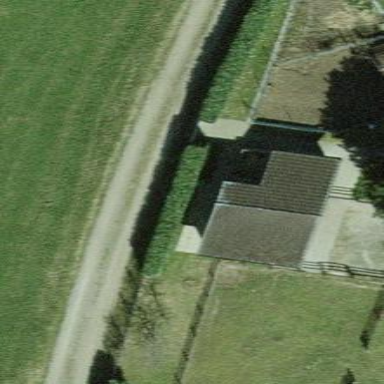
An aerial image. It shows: Farm auxiliary building with gabled roof.